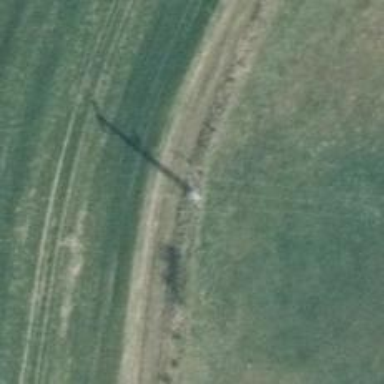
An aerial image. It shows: Power pole.